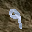
Label: 9